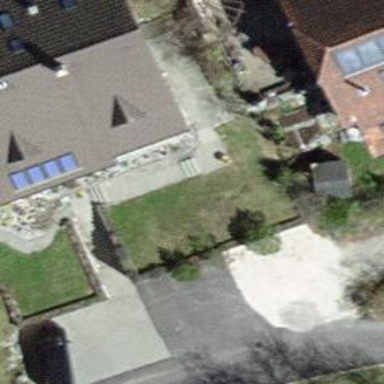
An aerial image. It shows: Garage.